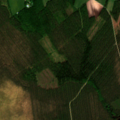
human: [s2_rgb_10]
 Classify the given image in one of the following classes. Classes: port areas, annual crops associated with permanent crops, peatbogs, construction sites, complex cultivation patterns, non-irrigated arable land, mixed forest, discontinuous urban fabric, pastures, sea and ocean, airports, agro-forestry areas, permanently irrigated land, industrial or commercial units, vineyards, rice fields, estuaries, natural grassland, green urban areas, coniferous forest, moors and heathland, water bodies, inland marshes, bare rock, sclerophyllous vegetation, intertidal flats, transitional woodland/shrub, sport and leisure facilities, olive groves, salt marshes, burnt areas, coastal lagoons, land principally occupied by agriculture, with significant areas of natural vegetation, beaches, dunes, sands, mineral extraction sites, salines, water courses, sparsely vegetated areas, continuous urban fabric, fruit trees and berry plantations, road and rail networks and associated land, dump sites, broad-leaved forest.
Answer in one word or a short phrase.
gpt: non-irrigated arable land, coniferous forest, mixed forest